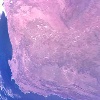
Label: land